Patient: sex F, age 64
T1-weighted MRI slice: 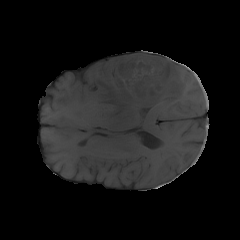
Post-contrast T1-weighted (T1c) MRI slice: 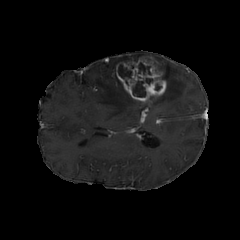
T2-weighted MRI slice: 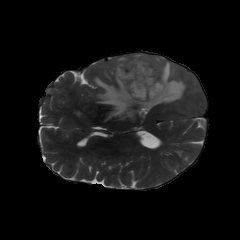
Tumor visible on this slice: yes
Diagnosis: Glioblastoma, IDH-wildtype
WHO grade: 4